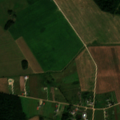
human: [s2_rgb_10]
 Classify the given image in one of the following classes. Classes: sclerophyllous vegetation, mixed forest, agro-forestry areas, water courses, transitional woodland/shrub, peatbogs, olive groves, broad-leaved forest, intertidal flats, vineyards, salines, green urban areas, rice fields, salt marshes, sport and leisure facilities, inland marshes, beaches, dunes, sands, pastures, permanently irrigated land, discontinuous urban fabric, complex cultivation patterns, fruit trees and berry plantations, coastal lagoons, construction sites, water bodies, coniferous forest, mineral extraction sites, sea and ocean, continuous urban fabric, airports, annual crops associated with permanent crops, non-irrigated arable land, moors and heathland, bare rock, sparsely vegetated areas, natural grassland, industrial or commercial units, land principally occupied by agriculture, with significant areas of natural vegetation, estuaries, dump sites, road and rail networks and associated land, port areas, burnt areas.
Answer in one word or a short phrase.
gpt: industrial or commercial units, non-irrigated arable land, pastures, broad-leaved forest, coniferous forest